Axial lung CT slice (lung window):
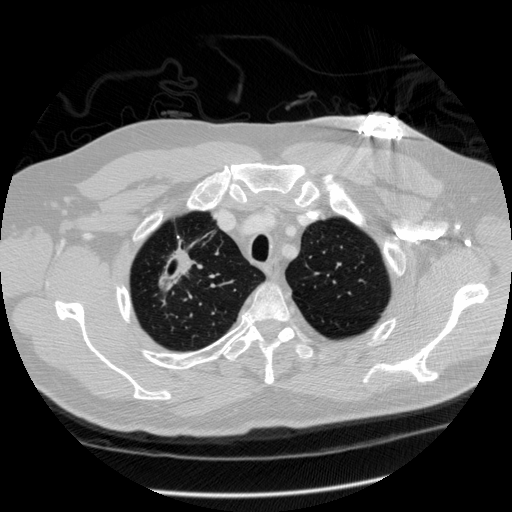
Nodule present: yes
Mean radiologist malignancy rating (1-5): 5